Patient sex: F
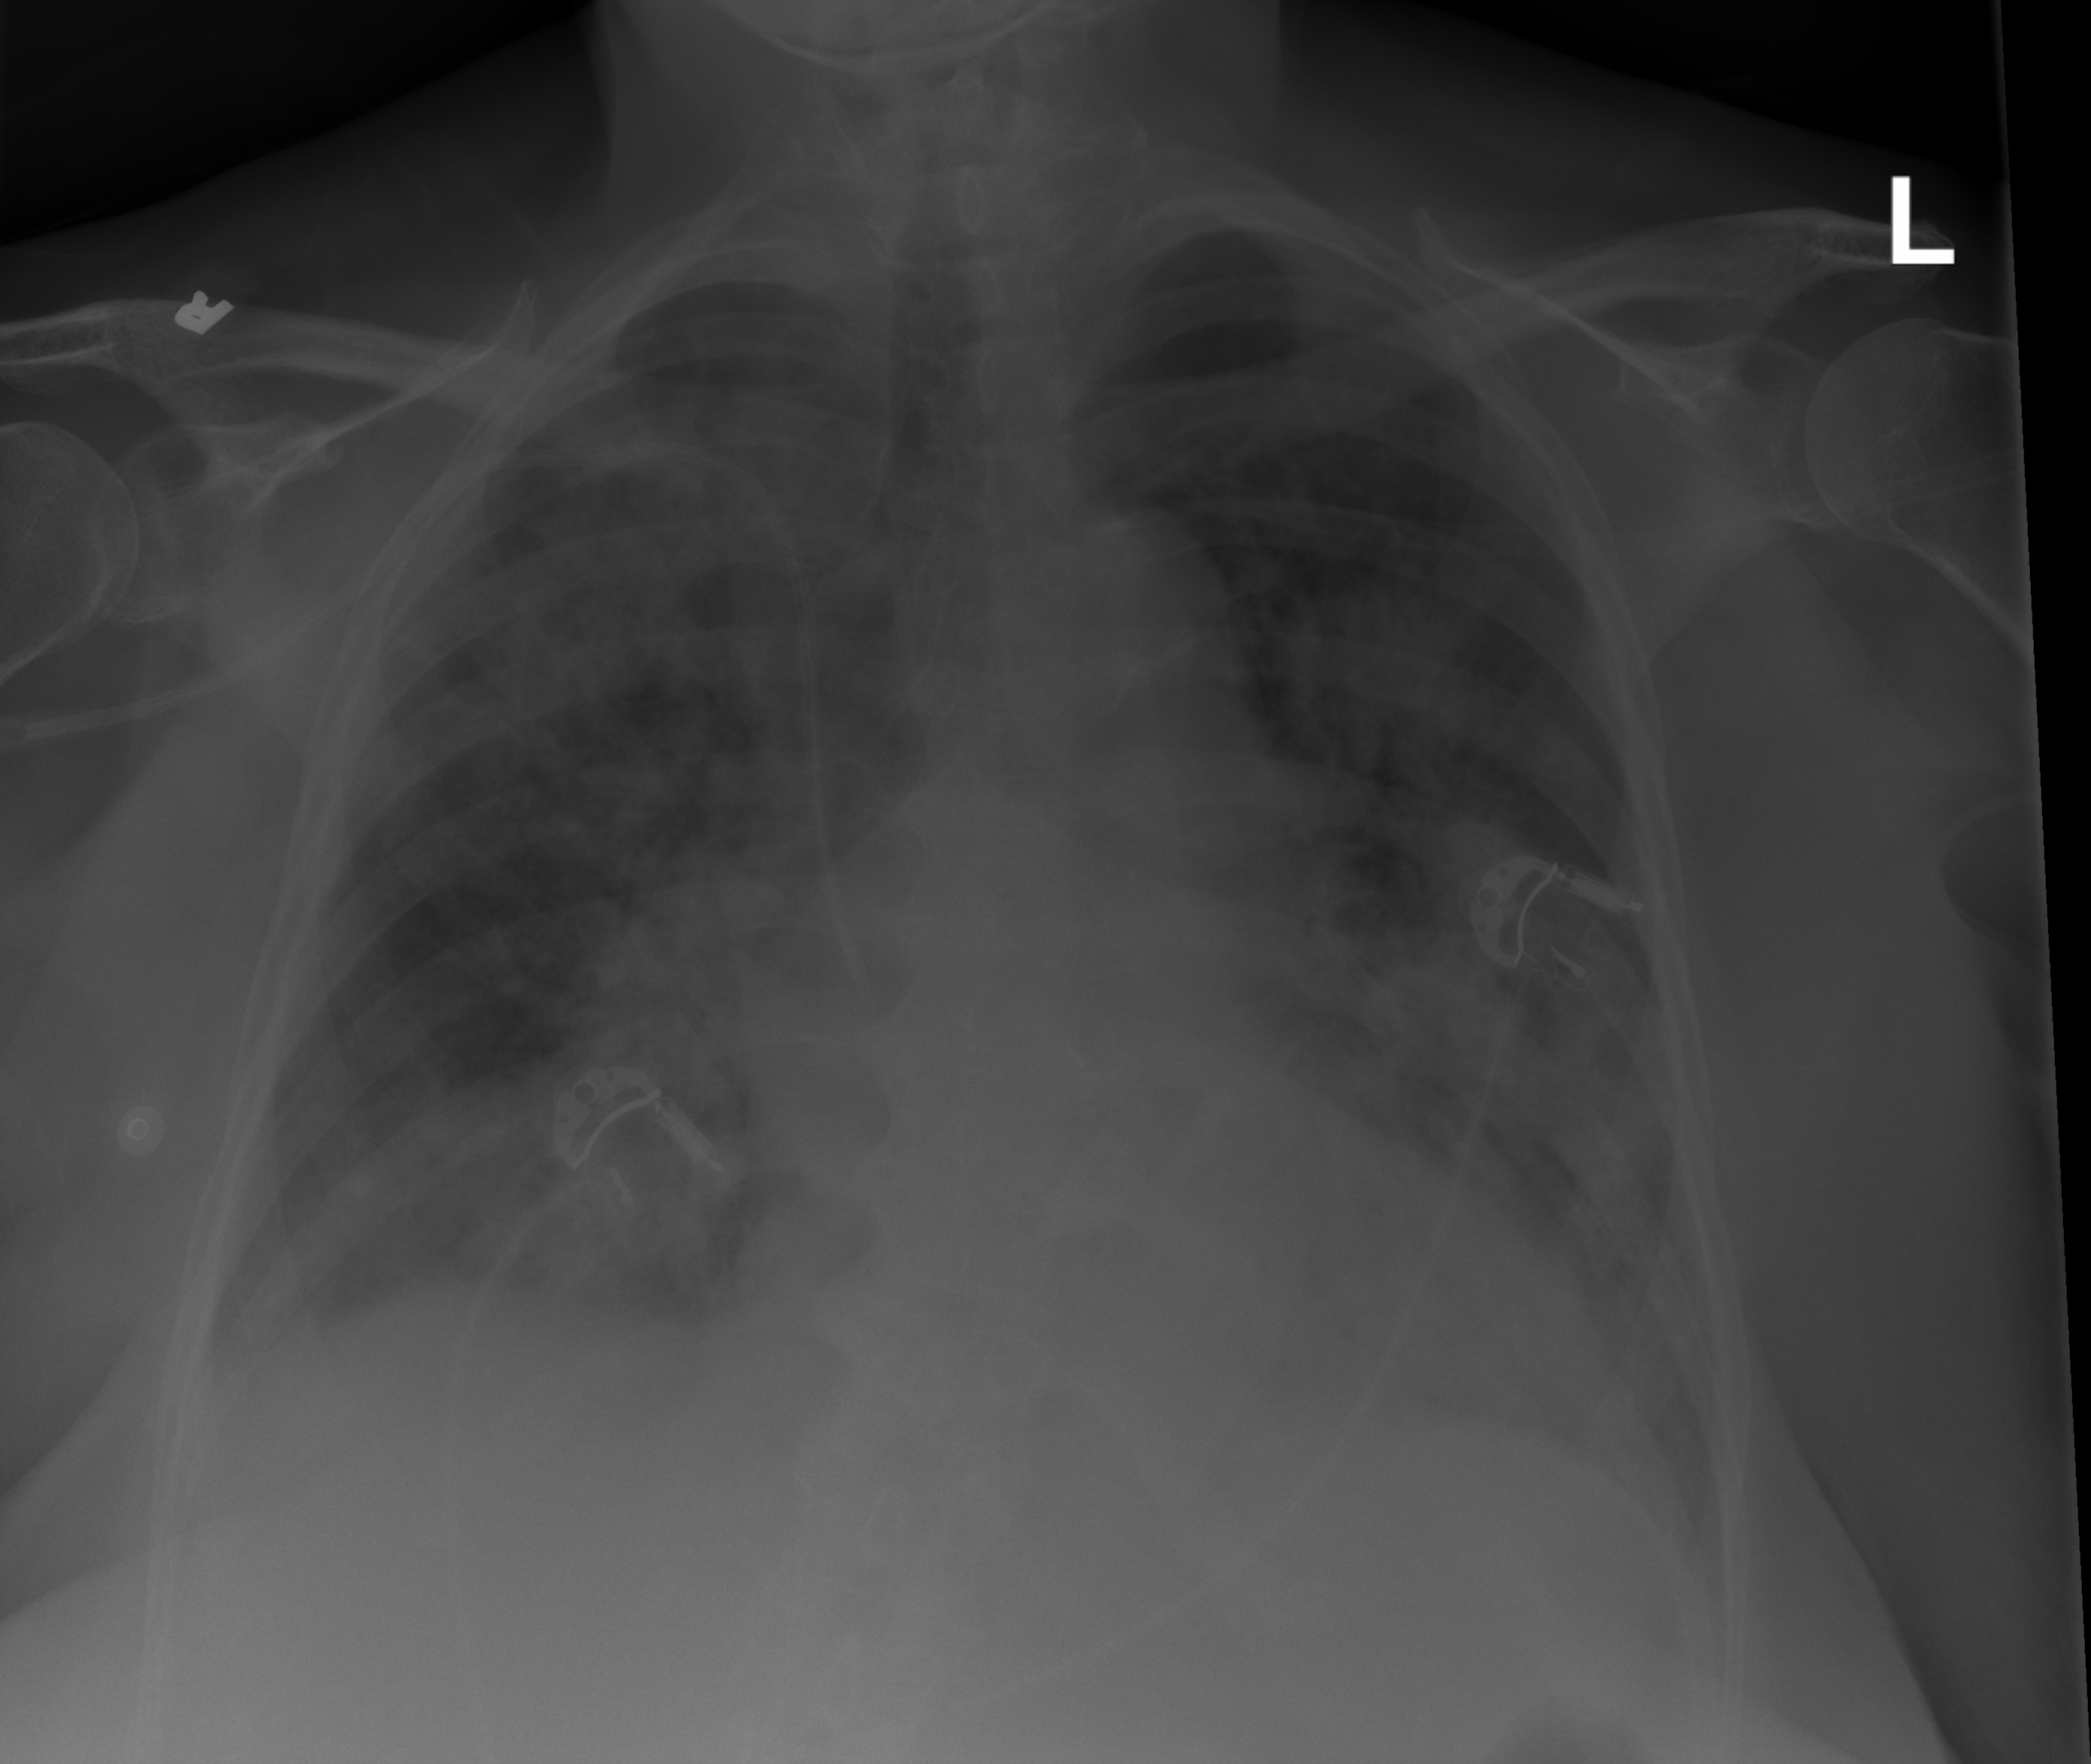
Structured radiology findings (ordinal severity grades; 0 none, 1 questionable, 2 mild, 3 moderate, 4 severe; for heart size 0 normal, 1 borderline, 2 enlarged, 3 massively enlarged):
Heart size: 2
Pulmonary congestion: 3
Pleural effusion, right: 2
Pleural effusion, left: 2
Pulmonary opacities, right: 3
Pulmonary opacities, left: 3
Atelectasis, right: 0
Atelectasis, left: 0